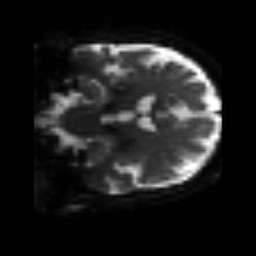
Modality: sbref
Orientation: coronal
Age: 70
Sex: male
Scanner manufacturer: siemens
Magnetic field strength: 3 T
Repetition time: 3.2 s
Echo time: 0.081 s